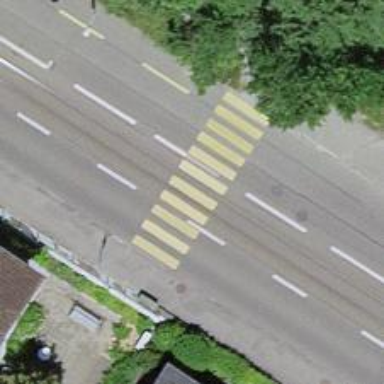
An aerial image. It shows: Uncontrolled crossing where road and tram railway intersect.